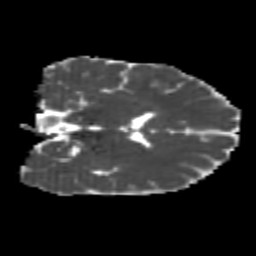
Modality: MD
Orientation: coronal
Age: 22
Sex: female
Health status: healthy
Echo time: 0.074 s